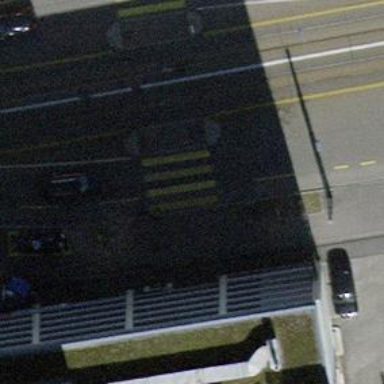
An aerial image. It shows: Kerb barrier.